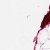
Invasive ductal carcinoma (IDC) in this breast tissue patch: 0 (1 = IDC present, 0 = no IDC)